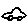
Label: car